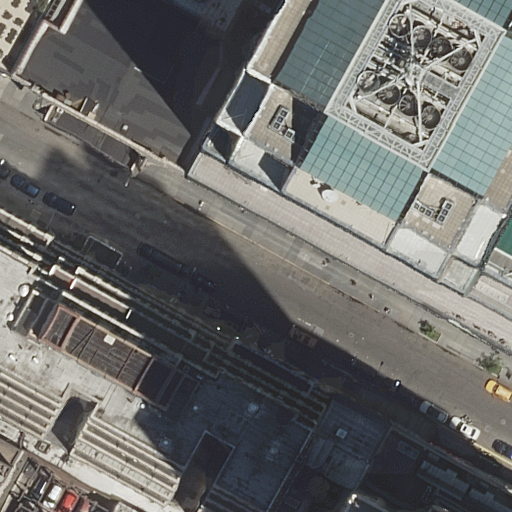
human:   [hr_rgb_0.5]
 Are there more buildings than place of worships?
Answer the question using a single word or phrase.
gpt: yes

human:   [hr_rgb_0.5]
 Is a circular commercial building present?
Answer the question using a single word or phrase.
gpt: no

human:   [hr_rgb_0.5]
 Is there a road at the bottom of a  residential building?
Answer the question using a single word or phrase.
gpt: yes

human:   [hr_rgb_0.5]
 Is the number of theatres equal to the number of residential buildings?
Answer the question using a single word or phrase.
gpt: no

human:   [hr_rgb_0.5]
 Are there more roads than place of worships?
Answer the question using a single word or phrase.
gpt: no

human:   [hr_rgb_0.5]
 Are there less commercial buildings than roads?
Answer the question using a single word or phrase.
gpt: no

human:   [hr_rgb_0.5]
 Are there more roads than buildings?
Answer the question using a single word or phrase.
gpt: no

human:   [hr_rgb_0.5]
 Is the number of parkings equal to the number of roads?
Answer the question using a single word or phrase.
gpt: yes

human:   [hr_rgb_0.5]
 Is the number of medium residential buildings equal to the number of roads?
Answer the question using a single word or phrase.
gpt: no

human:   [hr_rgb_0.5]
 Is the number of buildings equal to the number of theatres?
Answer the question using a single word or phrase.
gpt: no

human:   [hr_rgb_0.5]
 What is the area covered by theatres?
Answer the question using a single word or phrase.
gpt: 489m2

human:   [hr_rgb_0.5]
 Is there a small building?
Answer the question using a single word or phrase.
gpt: yes

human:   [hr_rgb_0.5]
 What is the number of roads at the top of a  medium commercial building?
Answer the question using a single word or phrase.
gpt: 0

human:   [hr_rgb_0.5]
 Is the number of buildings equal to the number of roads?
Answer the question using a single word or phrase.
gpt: no

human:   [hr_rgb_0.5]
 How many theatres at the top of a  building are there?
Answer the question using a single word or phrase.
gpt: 1

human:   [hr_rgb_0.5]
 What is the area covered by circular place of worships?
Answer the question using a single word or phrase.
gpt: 0m2

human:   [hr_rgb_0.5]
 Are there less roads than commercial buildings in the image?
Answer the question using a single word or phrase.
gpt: no

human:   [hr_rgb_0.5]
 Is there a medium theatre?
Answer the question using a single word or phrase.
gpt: yes

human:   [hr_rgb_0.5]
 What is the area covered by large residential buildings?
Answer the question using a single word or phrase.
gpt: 2608m2

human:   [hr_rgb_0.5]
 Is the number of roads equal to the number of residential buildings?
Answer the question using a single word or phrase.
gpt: no

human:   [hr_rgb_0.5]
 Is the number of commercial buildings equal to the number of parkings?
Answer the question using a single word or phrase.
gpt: yes

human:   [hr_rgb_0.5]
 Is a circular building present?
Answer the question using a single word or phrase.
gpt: no

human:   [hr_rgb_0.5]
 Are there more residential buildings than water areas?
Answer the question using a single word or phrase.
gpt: yes

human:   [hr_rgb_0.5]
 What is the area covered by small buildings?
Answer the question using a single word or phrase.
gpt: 6m2

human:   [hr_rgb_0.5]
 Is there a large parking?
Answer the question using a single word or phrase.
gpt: no

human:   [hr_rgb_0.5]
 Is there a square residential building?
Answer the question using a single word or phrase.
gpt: no

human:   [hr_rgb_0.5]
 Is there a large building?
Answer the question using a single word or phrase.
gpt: yes

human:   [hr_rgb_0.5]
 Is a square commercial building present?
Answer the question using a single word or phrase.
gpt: no

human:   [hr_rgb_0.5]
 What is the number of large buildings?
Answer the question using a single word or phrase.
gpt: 4

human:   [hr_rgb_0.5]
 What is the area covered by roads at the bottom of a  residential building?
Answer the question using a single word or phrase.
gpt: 0m2

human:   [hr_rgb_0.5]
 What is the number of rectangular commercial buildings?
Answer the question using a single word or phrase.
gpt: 0

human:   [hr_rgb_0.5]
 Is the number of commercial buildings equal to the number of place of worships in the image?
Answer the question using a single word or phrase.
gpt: yes

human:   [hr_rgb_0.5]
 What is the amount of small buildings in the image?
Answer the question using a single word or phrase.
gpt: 1

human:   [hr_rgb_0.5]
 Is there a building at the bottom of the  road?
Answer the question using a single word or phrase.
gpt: yes

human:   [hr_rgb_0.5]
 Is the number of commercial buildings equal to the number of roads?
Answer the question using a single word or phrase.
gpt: yes

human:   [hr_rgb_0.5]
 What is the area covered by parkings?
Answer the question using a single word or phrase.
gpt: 486m2